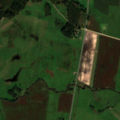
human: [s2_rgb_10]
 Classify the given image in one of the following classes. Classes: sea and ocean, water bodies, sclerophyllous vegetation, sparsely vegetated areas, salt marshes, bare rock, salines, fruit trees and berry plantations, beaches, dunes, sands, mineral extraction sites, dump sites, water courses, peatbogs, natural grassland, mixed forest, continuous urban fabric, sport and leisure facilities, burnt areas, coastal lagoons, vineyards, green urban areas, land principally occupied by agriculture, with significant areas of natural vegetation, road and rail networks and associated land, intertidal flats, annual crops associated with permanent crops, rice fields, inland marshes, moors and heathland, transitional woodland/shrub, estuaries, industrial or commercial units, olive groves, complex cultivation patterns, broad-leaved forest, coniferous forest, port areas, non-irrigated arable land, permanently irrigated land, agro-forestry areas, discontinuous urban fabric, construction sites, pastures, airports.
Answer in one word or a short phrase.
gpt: non-irrigated arable land, pastures, complex cultivation patterns, coniferous forest